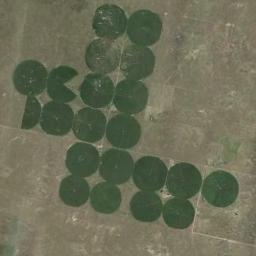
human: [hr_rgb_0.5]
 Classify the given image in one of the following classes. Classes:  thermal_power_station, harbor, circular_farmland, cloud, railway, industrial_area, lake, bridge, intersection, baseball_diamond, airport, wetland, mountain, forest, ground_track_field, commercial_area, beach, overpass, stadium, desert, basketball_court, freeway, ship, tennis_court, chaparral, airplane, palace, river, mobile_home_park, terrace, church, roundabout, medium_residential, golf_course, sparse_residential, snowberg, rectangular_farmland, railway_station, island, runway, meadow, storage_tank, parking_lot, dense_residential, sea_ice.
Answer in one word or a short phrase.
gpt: circular_farmland